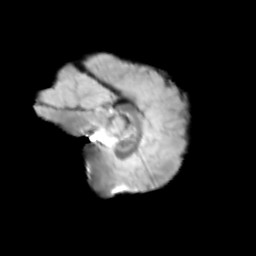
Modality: T2w
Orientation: sagittal
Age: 11
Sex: female
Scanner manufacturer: siemens
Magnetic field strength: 3 T
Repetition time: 3.8 s
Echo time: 0.07 s